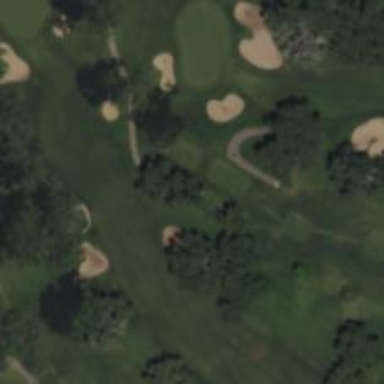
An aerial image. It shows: Golf tee.